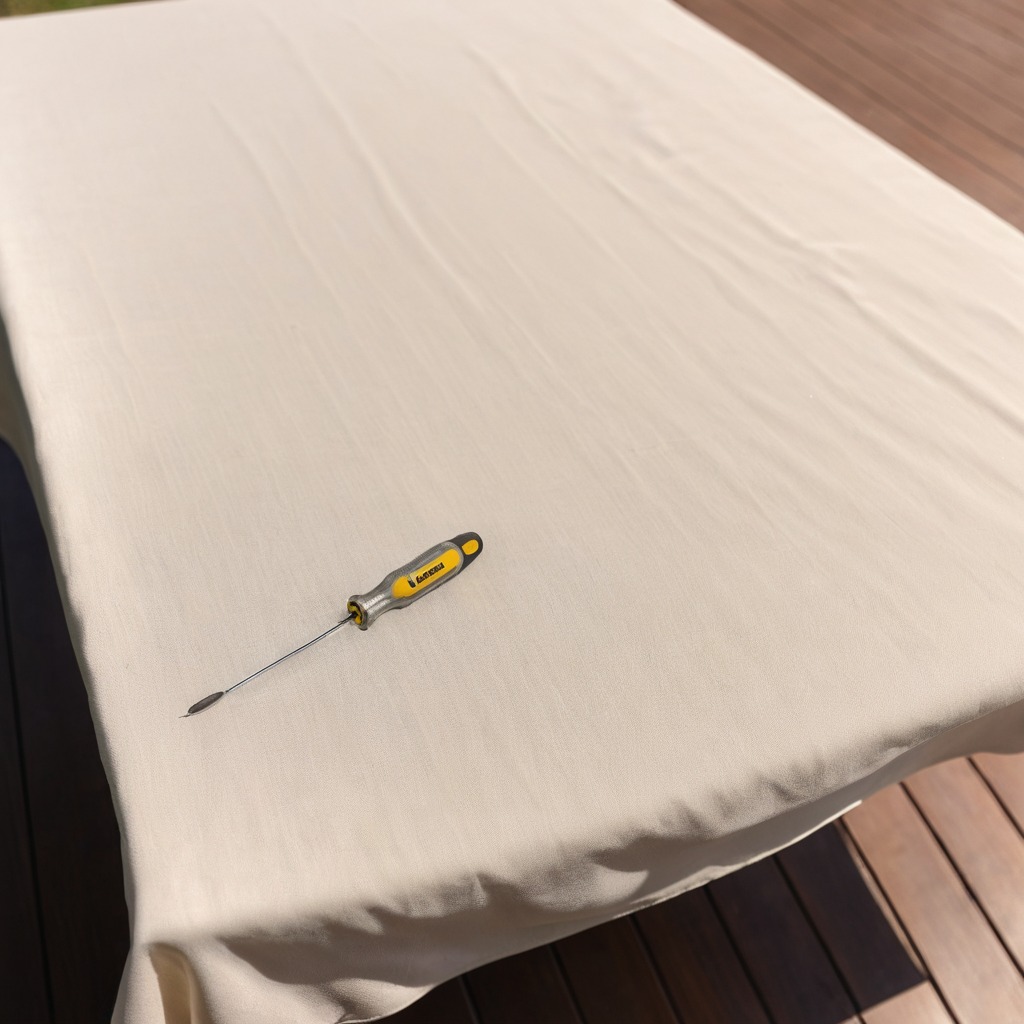
A screwdriver is lying on a wooden table in an outdoor workshop during daytime bright natural light soft shadows worn but beneath the cloth.